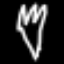
Label: fork